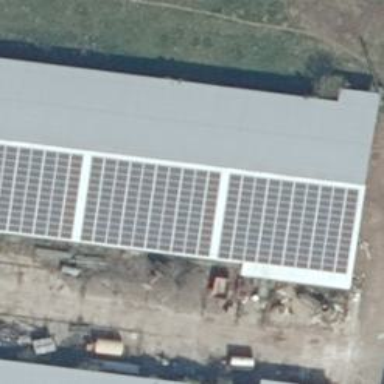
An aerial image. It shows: Small solar photovoltaic panel used as generator to produce electricity.